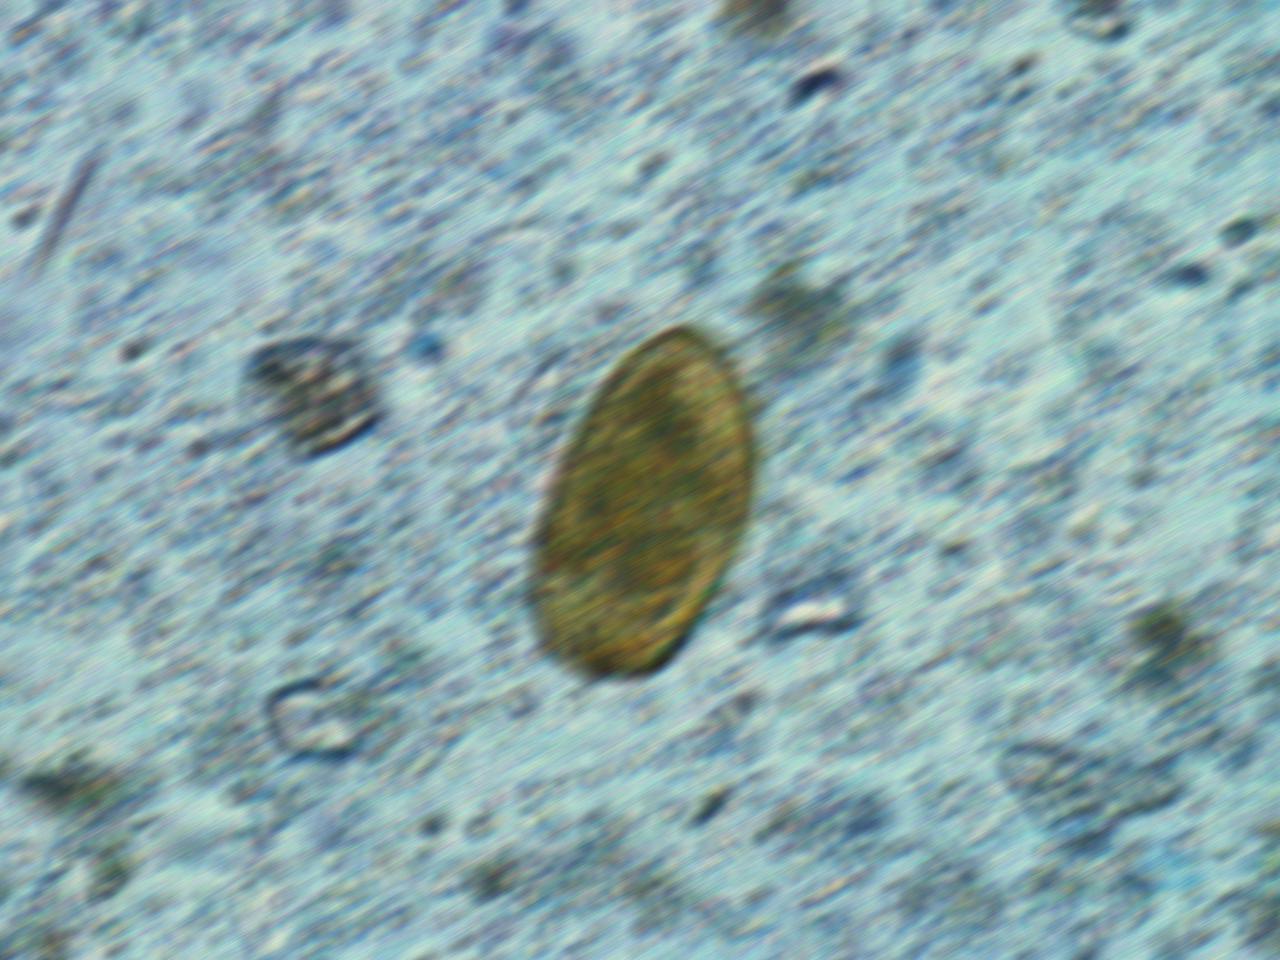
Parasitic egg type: Paragonimus spp